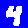
Digit: 4